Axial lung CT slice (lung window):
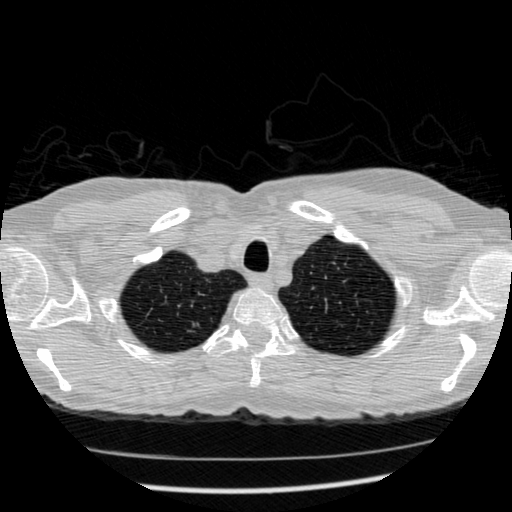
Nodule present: yes
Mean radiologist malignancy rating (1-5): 3.5